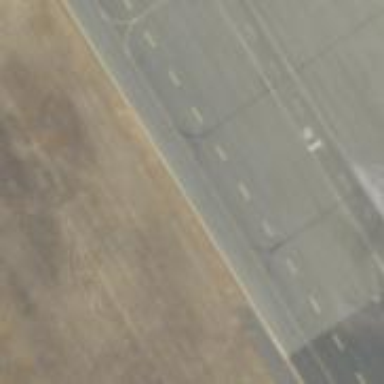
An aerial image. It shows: Image of taxiway at airport.